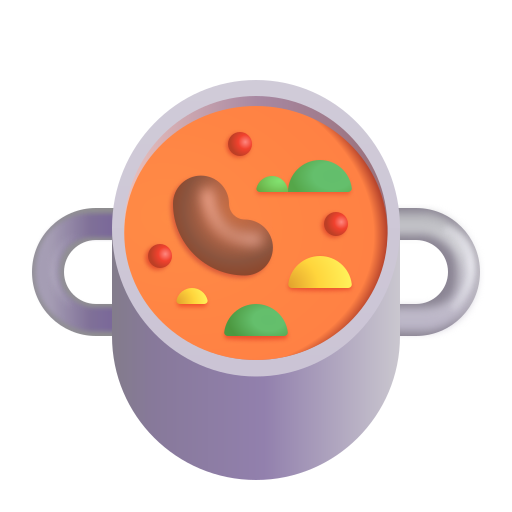
pot of food color